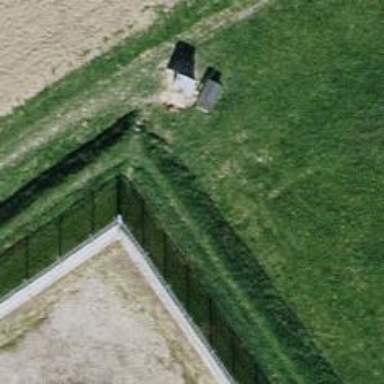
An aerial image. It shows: Fence is in the image.